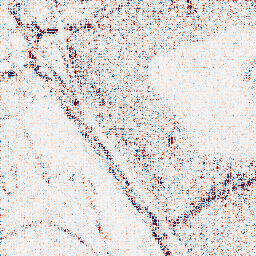
Category: wavelet
Decomposition family: wavelet_biorthogonal
Decomposition parameters: wavelet: bior5.5
level: 1
Upsampling method: sinc_hamming
Upsampling parameters: scale: 2
kernel_size: 4
Upsampling scale: 2